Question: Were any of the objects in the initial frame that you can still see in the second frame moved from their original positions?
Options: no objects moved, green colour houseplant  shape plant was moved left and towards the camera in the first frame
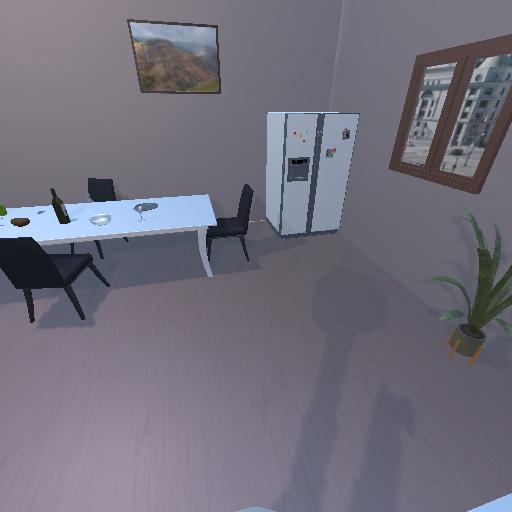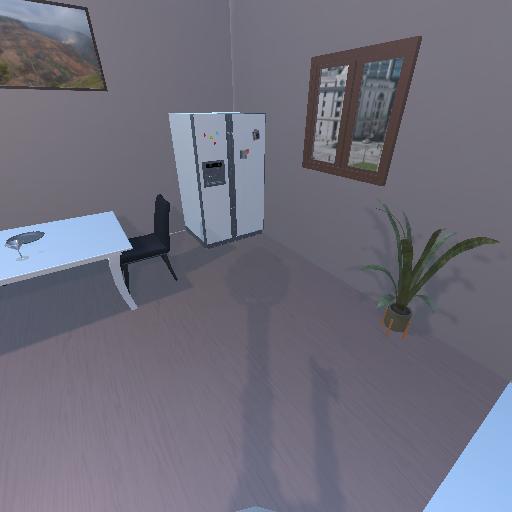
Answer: no objects moved